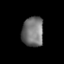
Tissue: lung
Cell type: Epithelial cells
Senescence score: 0.2382
Nuclear area (px): 627
Mean DAPI intensity: 116.829